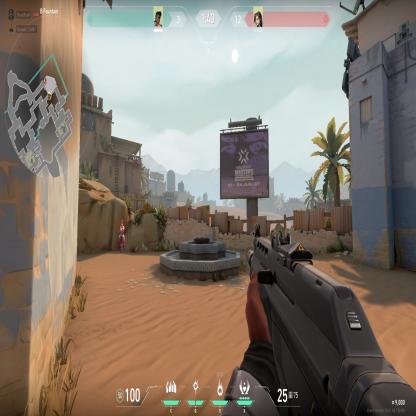
Label: enemy